Field crop: tomato
Growth stage: 1
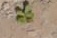
Species: portulaca